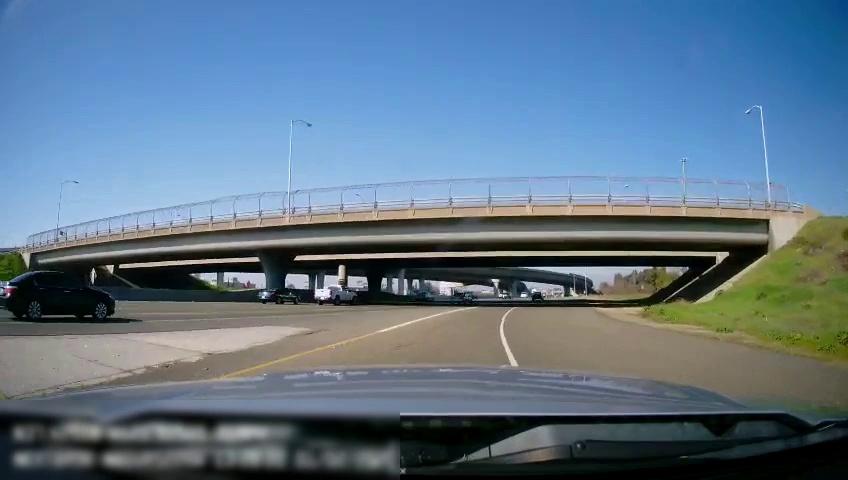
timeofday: Day
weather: Sunny
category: Drivable Space
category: Vehicles | Truck
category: Vehicles | Car
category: Vehicles | Car
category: Vehicles | Car
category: Vehicles | Car
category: Lanes | Current Lane
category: Lanes | Alternate Lane
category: Lanes | Alternate Lane
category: Lanes | Current Lane